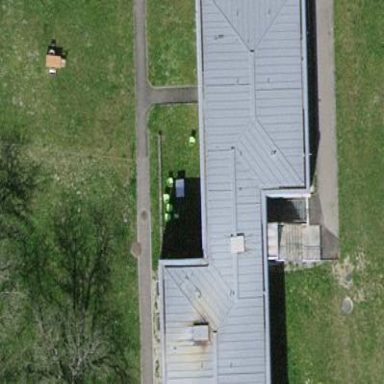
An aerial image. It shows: Hospital building.